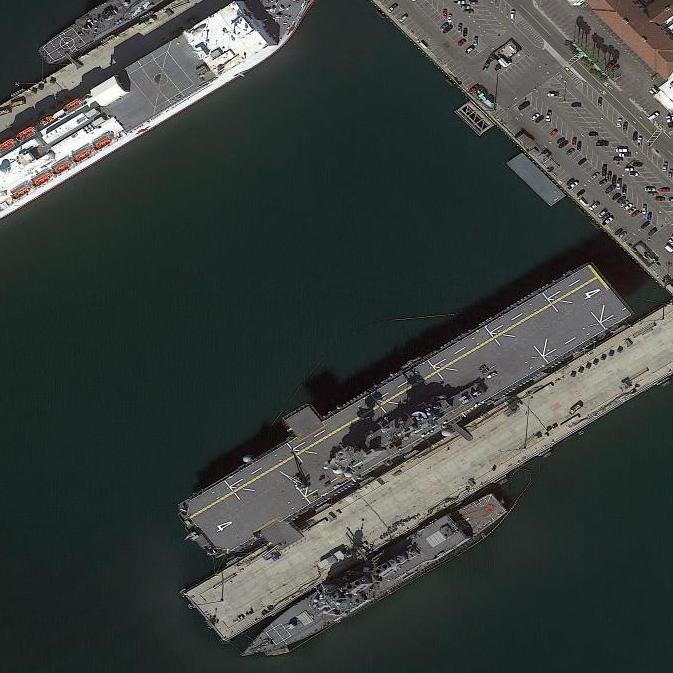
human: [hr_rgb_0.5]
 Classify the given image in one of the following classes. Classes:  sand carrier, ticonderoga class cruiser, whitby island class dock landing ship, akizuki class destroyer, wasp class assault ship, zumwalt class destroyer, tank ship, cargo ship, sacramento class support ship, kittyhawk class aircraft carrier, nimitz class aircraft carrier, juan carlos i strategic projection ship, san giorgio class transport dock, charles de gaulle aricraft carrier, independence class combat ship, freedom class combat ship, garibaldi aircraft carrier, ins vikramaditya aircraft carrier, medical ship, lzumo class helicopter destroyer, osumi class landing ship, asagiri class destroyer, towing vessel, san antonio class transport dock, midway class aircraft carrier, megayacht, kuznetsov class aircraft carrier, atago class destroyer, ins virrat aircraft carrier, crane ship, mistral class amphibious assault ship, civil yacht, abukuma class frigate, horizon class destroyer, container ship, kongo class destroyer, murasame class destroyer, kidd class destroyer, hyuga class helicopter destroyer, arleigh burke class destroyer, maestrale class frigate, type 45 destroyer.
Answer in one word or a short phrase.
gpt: Wasp class assault ship